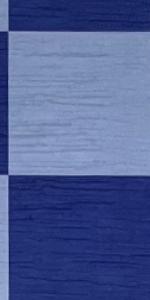
Label: Empty